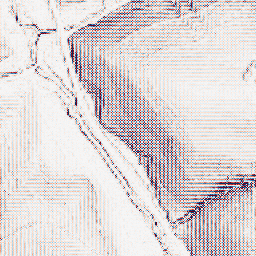
Category: wavelet
Decomposition family: wavelet_biorthogonal
Decomposition parameters: wavelet: bior1.3
level: 1
Upsampling method: bilinear
Upsampling parameters: scale: 4
Upsampling scale: 4